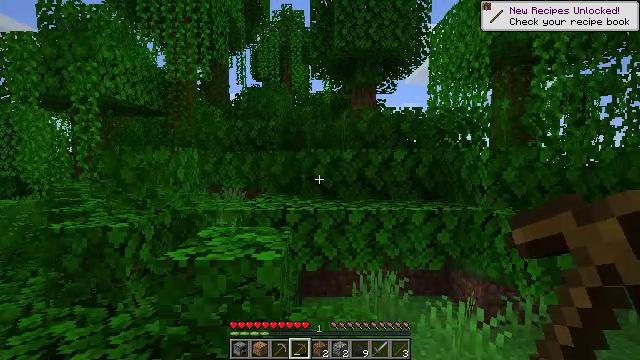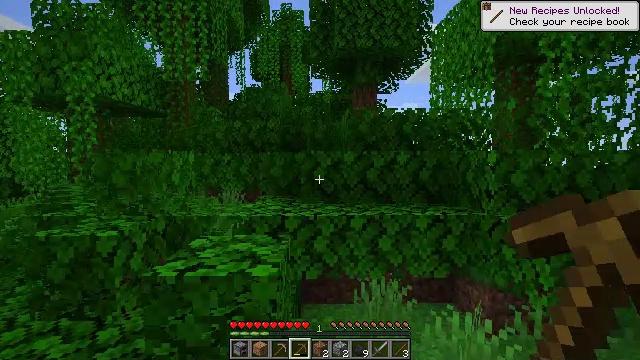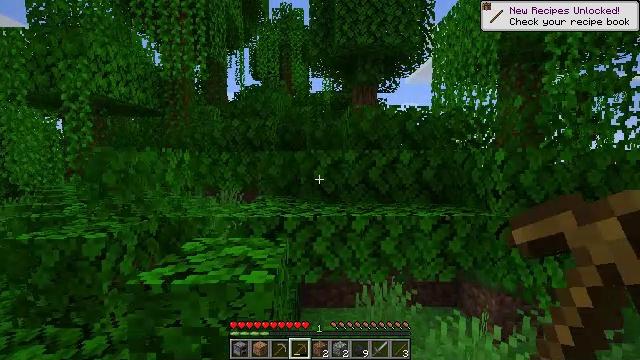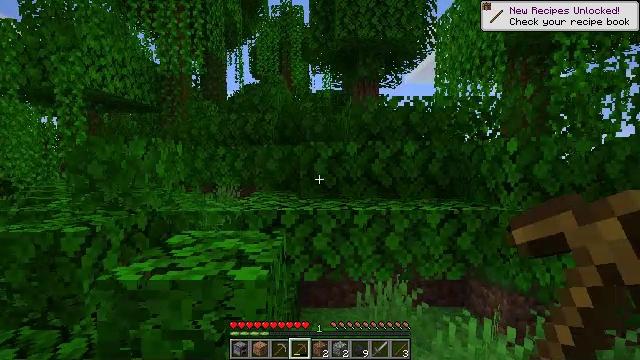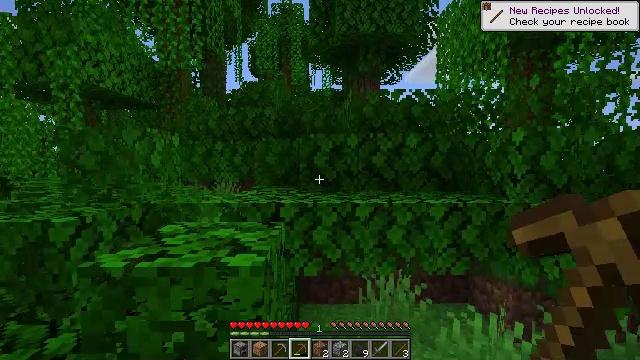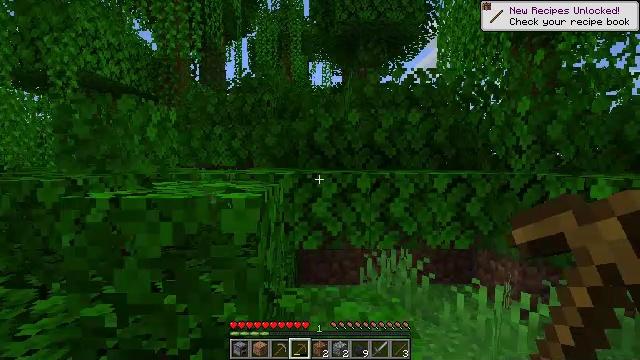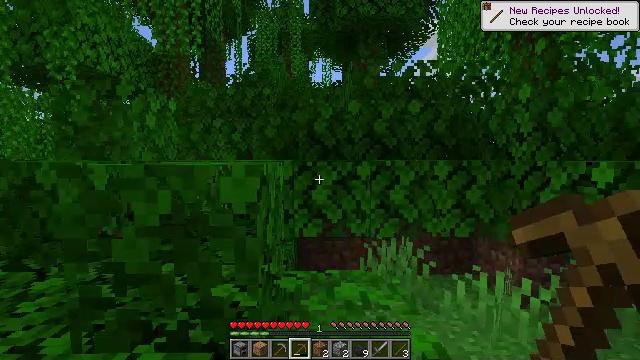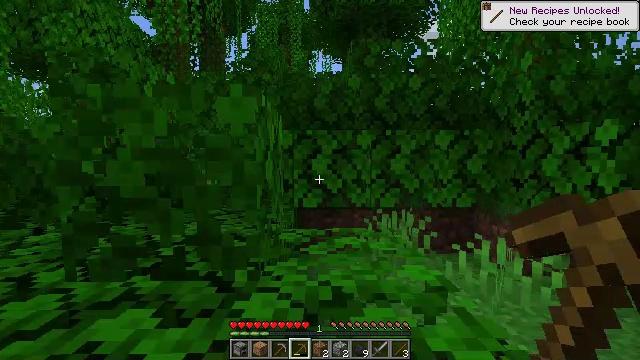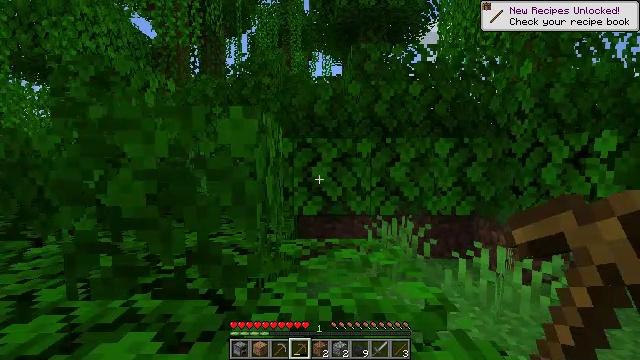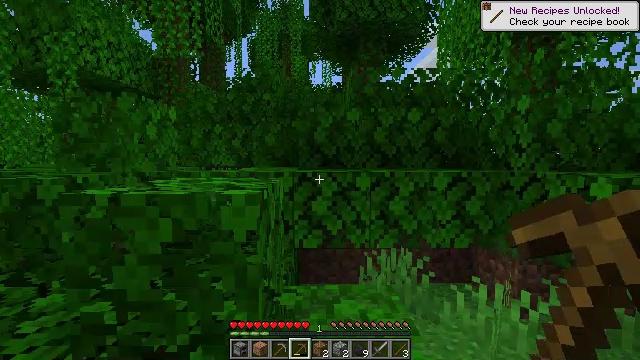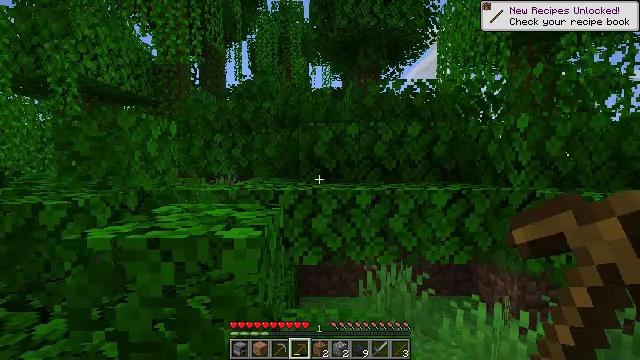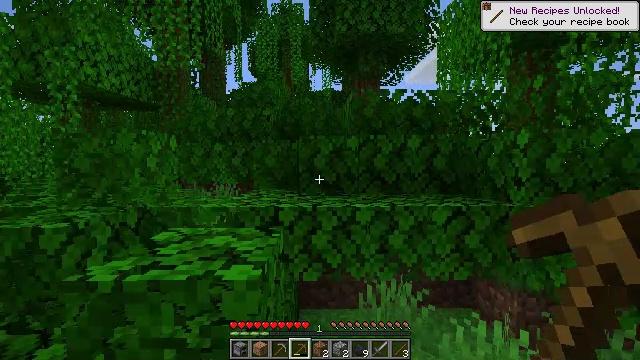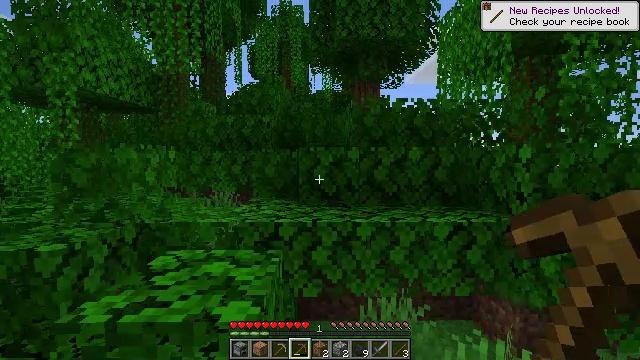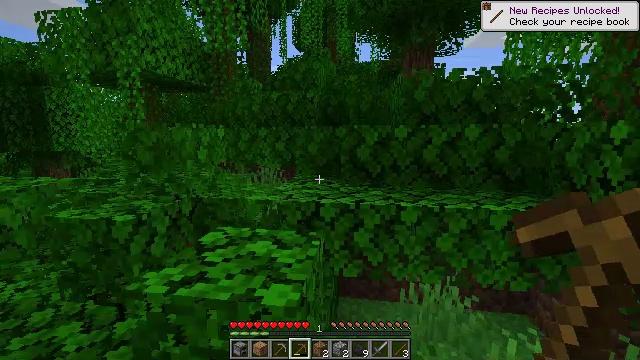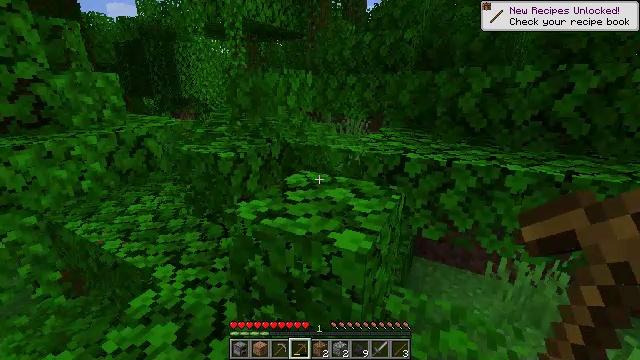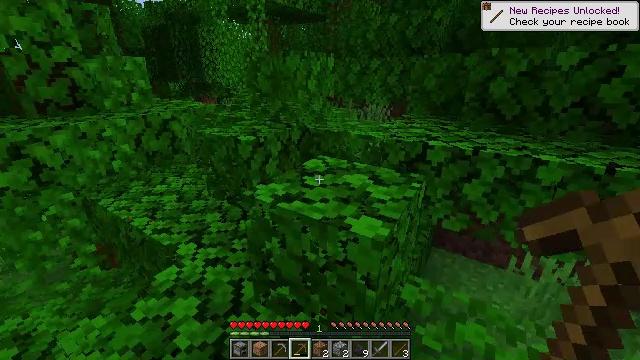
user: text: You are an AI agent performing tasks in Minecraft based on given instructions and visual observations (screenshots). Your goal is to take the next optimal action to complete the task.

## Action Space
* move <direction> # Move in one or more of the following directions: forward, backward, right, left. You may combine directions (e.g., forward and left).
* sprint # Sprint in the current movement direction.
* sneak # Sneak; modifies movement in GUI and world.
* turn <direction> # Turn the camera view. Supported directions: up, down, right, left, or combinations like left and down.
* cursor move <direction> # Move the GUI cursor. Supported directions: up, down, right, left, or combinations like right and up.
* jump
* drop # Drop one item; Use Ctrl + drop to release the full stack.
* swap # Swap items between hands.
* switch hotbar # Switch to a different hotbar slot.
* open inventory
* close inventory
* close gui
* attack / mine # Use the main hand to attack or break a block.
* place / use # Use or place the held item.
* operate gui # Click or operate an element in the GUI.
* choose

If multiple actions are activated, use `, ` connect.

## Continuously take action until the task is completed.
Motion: motion action
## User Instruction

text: Break the melon to get slices.
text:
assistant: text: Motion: move forward, jump
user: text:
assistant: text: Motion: move forward, jump
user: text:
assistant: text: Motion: move forward, jump
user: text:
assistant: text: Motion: move forward, jump
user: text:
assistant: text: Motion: move forward, jump
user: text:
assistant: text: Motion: move forward, jump
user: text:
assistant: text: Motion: move forward, jump
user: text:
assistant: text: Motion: move forward, jump
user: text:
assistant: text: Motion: move forward, jump
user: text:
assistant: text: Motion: move forward, jump
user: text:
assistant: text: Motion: move forward, jump
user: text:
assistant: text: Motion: move forward, jump
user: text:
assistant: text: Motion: move forward, turn left and down, jump
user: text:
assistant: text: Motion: move forward, turn left and down, jump
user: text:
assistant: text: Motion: move forward, turn left and down, jump
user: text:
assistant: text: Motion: move forward, jump
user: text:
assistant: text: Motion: move forward, turn down, jump
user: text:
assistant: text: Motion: move forward, turn down, jump
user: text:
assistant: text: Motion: move forward, turn right and down, jump
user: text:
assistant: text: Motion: move forward, turn right and down, jump
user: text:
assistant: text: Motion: move forward, turn right and down, jump
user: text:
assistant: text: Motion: move forward, turn right and down, jump
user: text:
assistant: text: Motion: move forward, jump
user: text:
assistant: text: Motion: move forward, jump
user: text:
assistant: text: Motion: move forward, jump
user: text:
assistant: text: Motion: move forward, turn right, jump
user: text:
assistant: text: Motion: move forward, turn right, jump
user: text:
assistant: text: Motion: move forward, turn right, jump
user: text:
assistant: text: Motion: move forward, jump
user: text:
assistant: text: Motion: move forward, turn right, jump